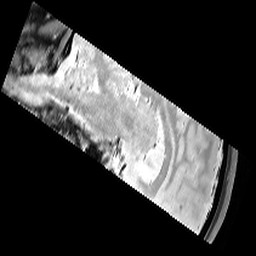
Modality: T1w
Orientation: sagittal
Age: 22
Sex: male
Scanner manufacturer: siemens
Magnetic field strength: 3 T
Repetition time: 6.5 s
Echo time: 0.016 s